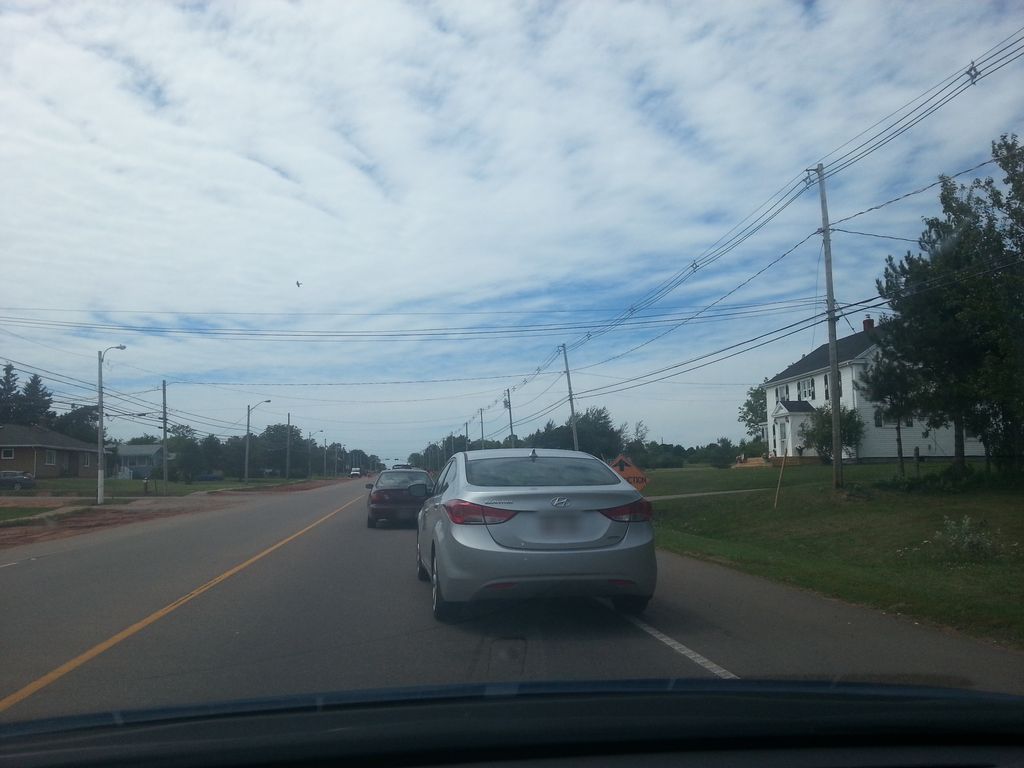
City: charlottetown